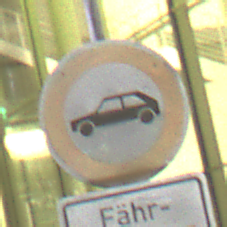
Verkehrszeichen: VerbotPersonenkraftwagen
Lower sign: SonstigeFahrzeugePersonengruppenFrei4
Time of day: Night
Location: Outdoor (Urban)
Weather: PartlyCloudy
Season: NotSpecified
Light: Artificial